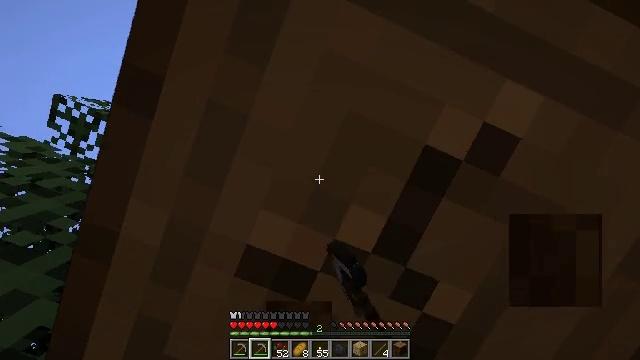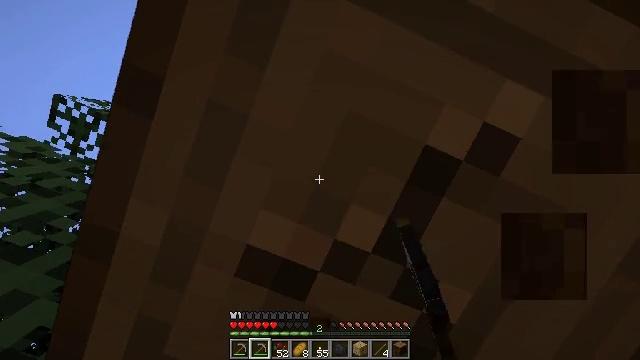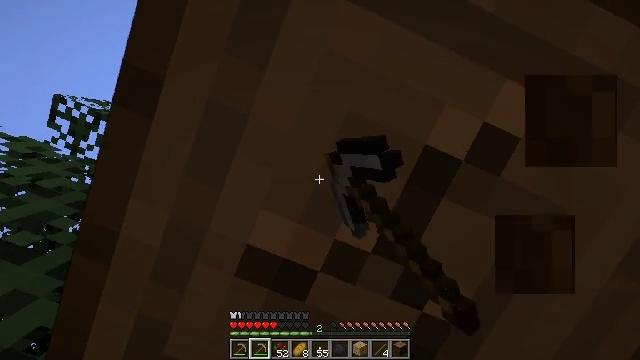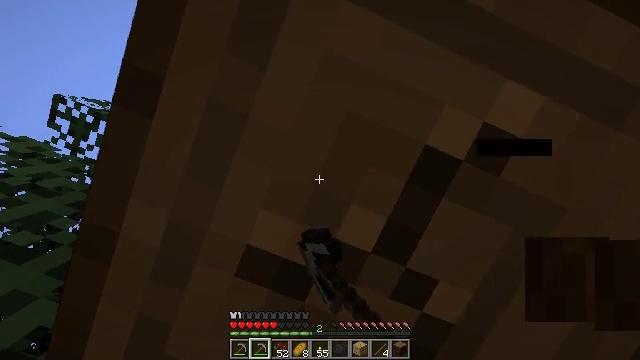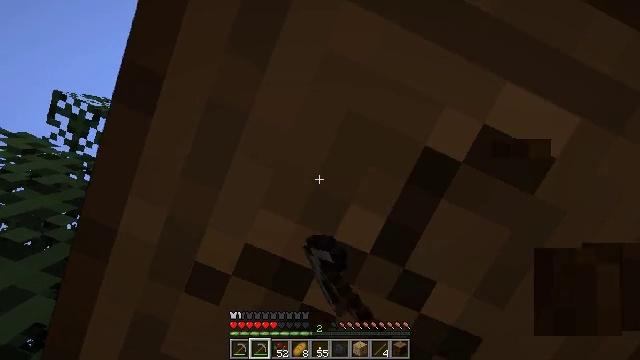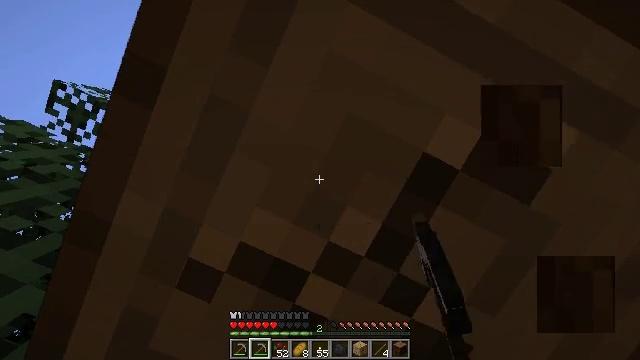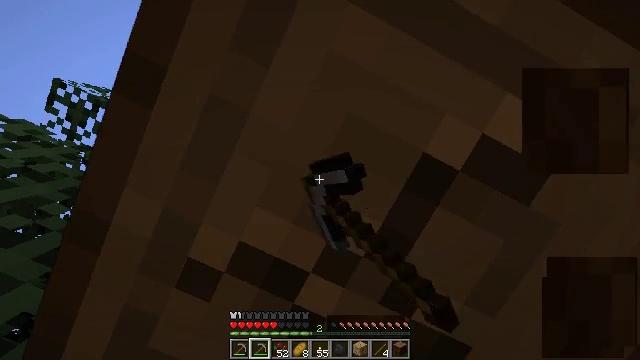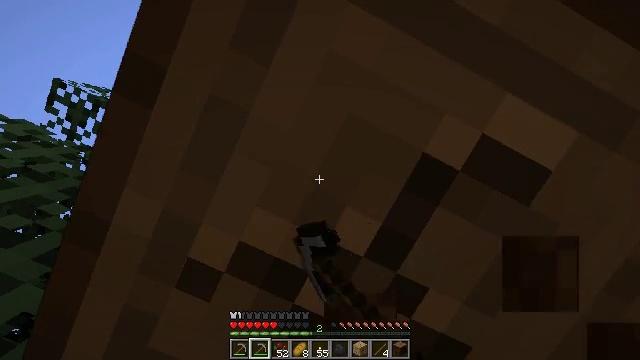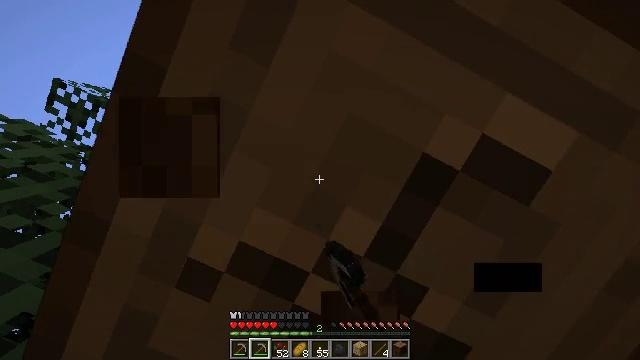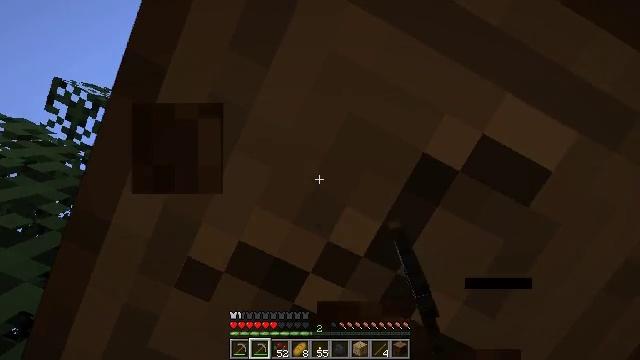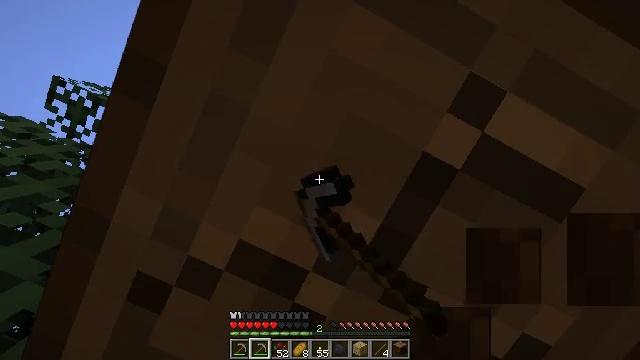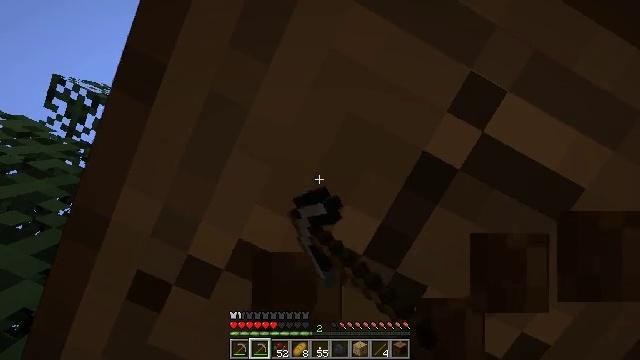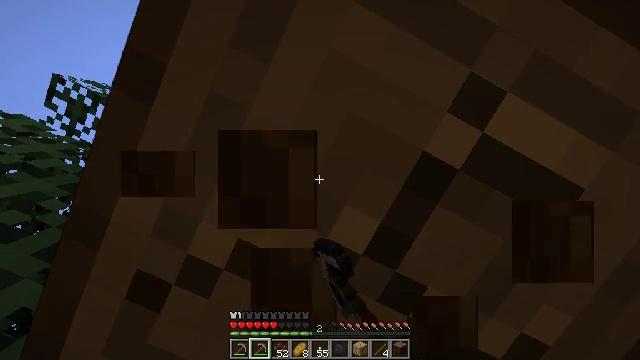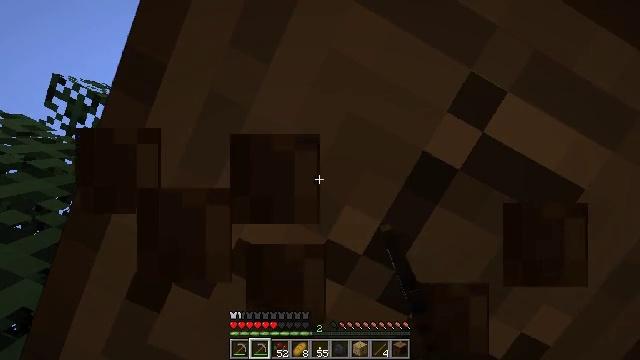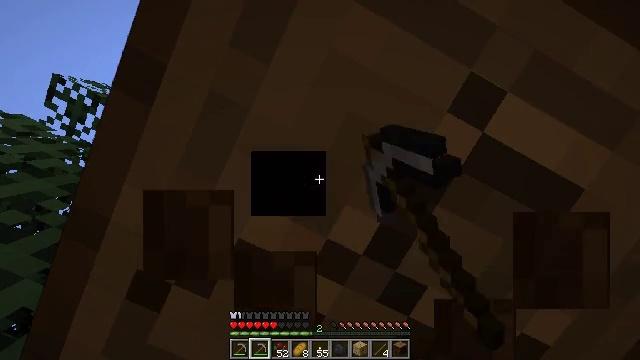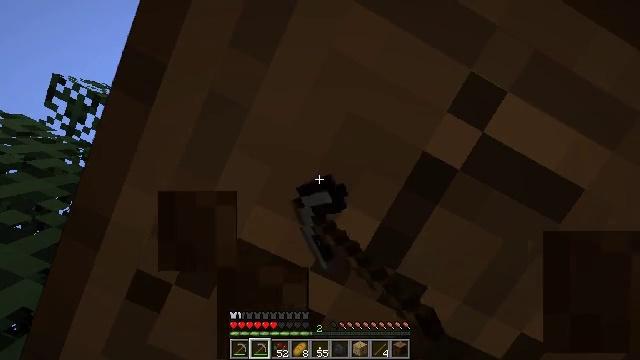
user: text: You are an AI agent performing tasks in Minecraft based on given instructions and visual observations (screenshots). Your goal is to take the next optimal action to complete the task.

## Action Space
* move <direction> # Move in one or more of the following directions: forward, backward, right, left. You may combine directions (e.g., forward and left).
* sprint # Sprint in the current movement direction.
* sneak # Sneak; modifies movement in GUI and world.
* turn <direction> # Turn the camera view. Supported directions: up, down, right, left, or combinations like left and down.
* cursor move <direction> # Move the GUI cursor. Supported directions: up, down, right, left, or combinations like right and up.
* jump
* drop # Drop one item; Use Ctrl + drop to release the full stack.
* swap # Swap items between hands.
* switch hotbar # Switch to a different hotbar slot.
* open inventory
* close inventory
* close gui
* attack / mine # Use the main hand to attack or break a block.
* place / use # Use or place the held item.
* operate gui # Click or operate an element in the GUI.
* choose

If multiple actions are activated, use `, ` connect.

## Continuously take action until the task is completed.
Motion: motion action
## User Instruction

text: Mine the spruce log from the forest.
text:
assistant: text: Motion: attack / mine
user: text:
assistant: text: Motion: attack / mine
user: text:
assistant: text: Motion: attack / mine
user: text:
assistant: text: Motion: attack / mine
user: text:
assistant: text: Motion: turn right, attack / mine
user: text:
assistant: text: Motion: attack / mine
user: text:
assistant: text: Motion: attack / mine
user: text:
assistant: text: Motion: attack / mine
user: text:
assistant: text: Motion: attack / mine
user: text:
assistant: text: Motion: attack / mine
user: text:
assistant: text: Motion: attack / mine
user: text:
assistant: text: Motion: attack / mine
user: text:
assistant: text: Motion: attack / mine
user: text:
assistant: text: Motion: attack / mine
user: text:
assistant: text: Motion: attack / mine
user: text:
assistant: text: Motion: attack / mine
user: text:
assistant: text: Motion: attack / mine
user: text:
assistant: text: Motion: attack / mine
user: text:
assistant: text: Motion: attack / mine
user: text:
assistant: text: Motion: attack / mine
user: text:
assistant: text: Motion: attack / mine
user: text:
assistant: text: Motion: attack / mine
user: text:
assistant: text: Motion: attack / mine
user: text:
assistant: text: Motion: attack / mine
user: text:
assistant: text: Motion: attack / mine
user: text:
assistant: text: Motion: attack / mine
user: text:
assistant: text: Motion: attack / mine
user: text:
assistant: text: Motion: attack / mine
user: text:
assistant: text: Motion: attack / mine
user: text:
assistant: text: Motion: attack / mine